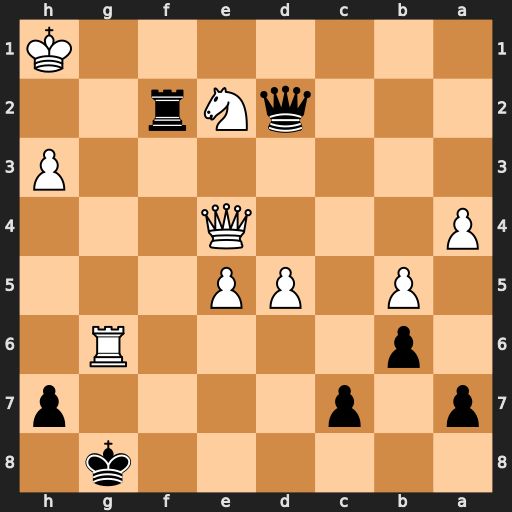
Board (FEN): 6k1/p1p4p/1p4R1/1P1PP3/P3Q3/7P/3qNr2/7K
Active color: b
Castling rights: -
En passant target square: -
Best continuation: hxg6 Qxg6+ Kf8